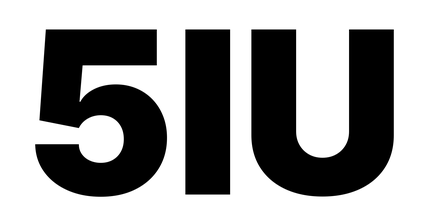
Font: Inter_Black